Question: I'm using jQuery Mobile to create a popup near an info image button (see picture below). The popup I'm creating has 'data-dismissable' set as 'false'. In red it has been highlighted the container created by jQuery Mobile.

If the user taps once on icon, it works perfectly. The popup opens and 'popupafteropen' event is called. To dismiss it, the user can tap (click) on the or outside the red area (thanks to 'data-dismissable' value). On the contrary, if the users performs a double tap (here I mean that the delay bewteen two taps is very short), the popup opens, 'popupafteropen' is called but then also 'close' is called (due to the second tap and 'data-dismissable' value). The overall result is that the popup is not shown.
Are there any solutions to adopt? My goal is to prevent the second tap in order to display the popup correctly.
Thanks.
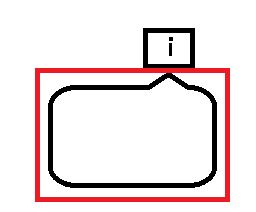
Answer: Kazekage Gaara has a good idea so look first at it.
Other one would require you to bind a doubletap event to popup opening icon and prevent default action, unfortunately jQuery Mobile don't have support for doubletap so you can use this plugin:
'''
(function($) {
$.fn.doubleTap = function(doubleTapCallback) {
return this.each(function(){
var elm = this;
var lastTap = 0;
$(elm).bind('vmousedown', function (e) {
var now = (new Date()).valueOf();
var diff = (now - lastTap);
lastTap = now ;
if (diff < 250) {
if($.isFunction( doubleTapCallback ))
{
doubleTapCallback.call(elm);
}
}
});
});
}
})(jQuery);
'''
and bind it like this:
'''
$(".icon").doubleTap(function(event){
event.preventDefault();
});
'''
There used to be much easier solution for this, jQUery Mobile used to have mobileinit configuration parameter that allowed you to set how long tap event can last.
Or you can monitor interval between taps and prevent allow actions, like this:
'''
var lastTapTime;
function isJqmGhostClick(event) {
var currTapTime = new Date().getTime();
if(lastTapTime == null || currTapTime > (lastTapTime + 800)) {
lastTapTime = currTapTime;
return false;
}
else {
return true;
}
}
'''